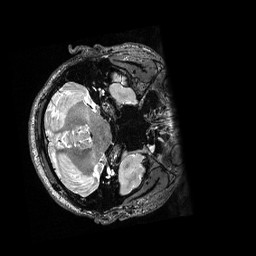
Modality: T2w
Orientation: axial
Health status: healthy
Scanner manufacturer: siemens
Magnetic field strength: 3 T
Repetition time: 3.2 s
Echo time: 0.57 s